Interaction volume radius: 5 \u00c5
Interaction volume height: 10 \u00c5
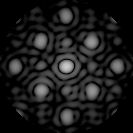
Disorder parameter: 0.1703